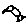
Label: bird